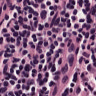
Metastatic tissue present: no